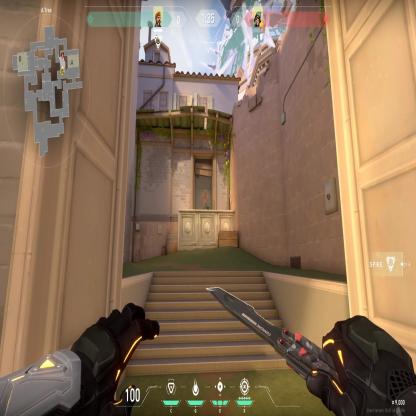
Label: enemy